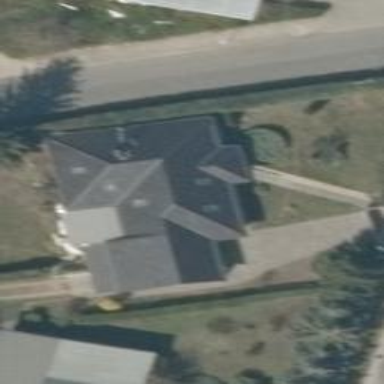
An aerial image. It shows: Simple house.